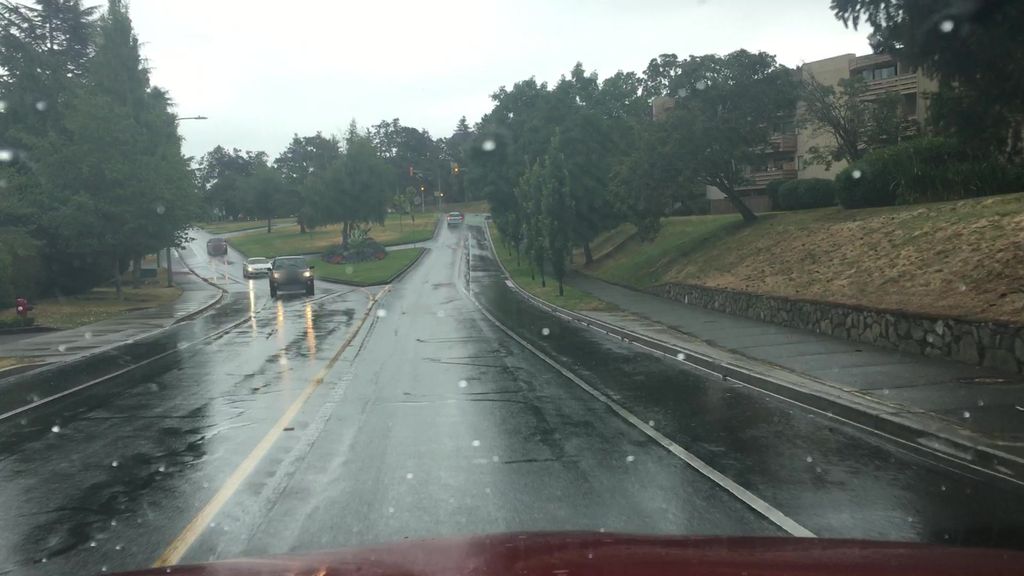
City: victoria